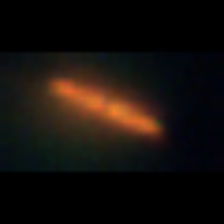
Taxon: Pennate
Group: Diatoms